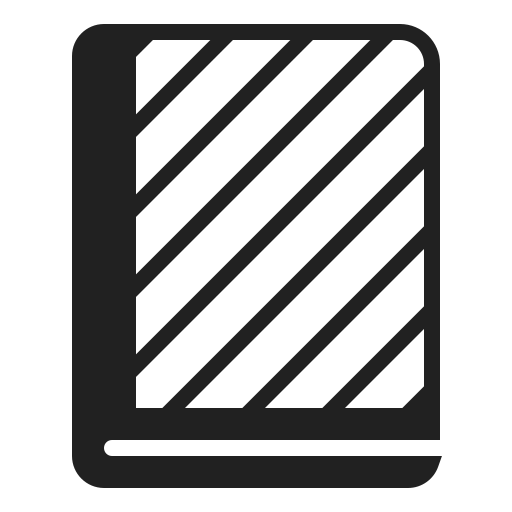
orange book high contrast